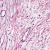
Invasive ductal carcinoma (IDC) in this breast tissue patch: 1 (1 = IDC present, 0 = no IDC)